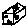
Label: house